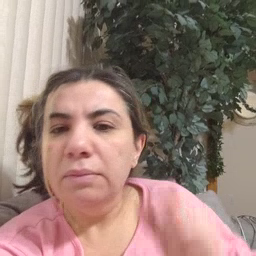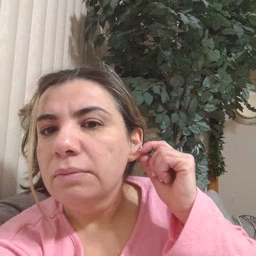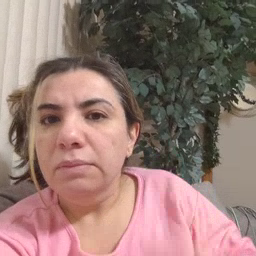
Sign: ear